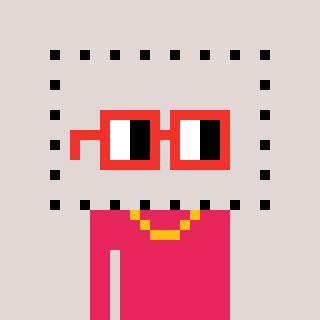
a pixel art character with square red glasses, a void-shaped head and a redpinkish-colored body on a warm background